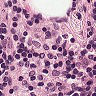
Metastatic tissue present: no